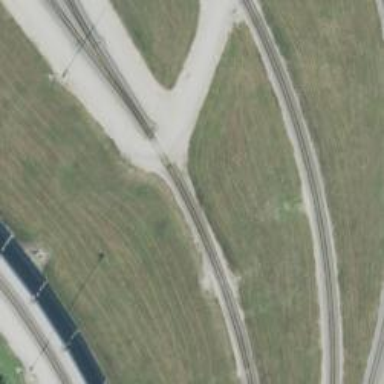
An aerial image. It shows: Railway yard used for servicing trains.